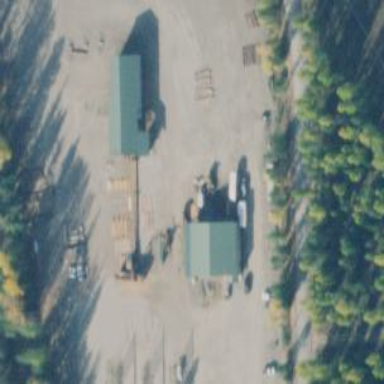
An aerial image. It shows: Sawmill craft.